Question: I trying to draw the contour in the ROI.
But the vertices of the ROI appear on the left side of the image.
I want to move the ROI to the place indicated in the photo, but I don't know how to do it.
I'm new to OpenCV and Python, so any help is much appreciated.
Here is my code.

'''
# Object detected
center_x = int(detection[0] * width)
center_y = int(detection[1] * height)
w = int(detection[2] * width)
h = int(detection[3] * height)
# Rectangle coordinates
x = int(center_x - w / 2)
y = int(center_y - h / 2)
boxes.append([x, y, w, h])
confidences.append(float(confidence))
class_ids.append(class_id)
indexes = cv2.dnn.NMSBoxes(boxes, confidences, 0.4, 0.3)
for i in range(len(boxes)):
if i in indexes:
x, y, w, h = boxes[i]
label = str(classes[class_ids[i]])
confidence = confidences[i]
color = colors[class_ids[i]]
img_gray = cv2.cvtColor(frame, cv2.COLOR_BGR2GRAY)
ret, img_binary = cv2.threshold(img_gray, 15, 255, 0)
roi = img_binary[y:y+h, x:x+w]
contours, hierarchy = cv2.findContours(roi, cv2.RETR_TREE, cv2.CHAIN_APPROX_SIMPLE)
cv2.drawContours(frame, contours, -1, (0,255,0), 3)
print(roi.shape)
print(x, y, w, h)
'''
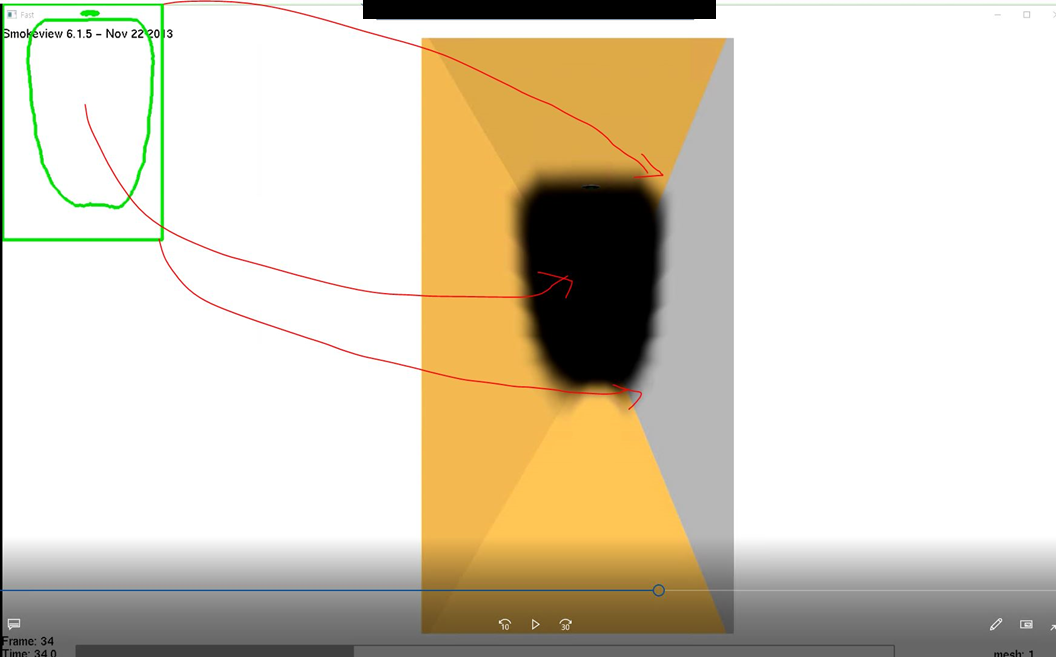
Answer: The returned coordinates of the contours are relative to the ROI passed to 'findContours'.
I.e. the 'x' coordinates of the contours are relative to the top-left corner of the ROI. Same for 'y'.
As you want to display the contours inside of the original image and not inside of the ROI you have to shift them.
There are basically two options:
1. pass x and y of your ROI to findContours like contours, hierarchy = cv2.findContours(roi, cv2.RETR_TREE, cv2.CHAIN_APPROX_SIMPLE, offset=(x,y))
The returned contours will then have coordinates relative to the original image.
2. pass x and y to drawContours like cv2.drawContours(frame, contours, -1, (0,255,0), 3, offset=(x,y))
This will leave the coordinates of your contours relative to the ROI and just display them inside of the original image.
What makes sense for you depends on your application.
The third option is to manually shift the contours by simply adding 'x' to the first dimension and 'y' to the second dimension.
The output will be the same as 1.